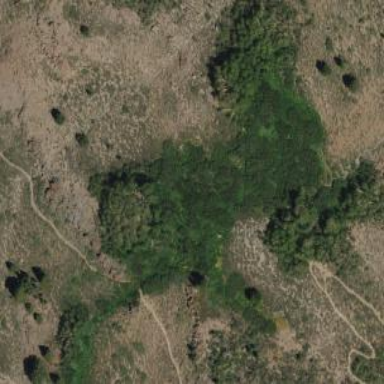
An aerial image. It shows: Wet meadow with wooded vegetation.